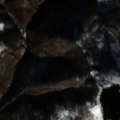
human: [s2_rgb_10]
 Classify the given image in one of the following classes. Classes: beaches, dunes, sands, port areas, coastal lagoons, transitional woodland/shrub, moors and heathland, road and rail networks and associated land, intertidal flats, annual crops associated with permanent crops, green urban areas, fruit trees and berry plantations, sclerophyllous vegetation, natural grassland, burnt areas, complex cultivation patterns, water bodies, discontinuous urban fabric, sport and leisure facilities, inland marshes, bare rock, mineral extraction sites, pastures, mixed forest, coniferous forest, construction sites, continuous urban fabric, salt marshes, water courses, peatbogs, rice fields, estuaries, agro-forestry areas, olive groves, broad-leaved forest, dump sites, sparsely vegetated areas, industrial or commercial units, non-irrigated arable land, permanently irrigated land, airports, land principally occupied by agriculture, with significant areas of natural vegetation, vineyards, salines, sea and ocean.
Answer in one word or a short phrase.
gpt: broad-leaved forest, natural grassland, transitional woodland/shrub